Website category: sports
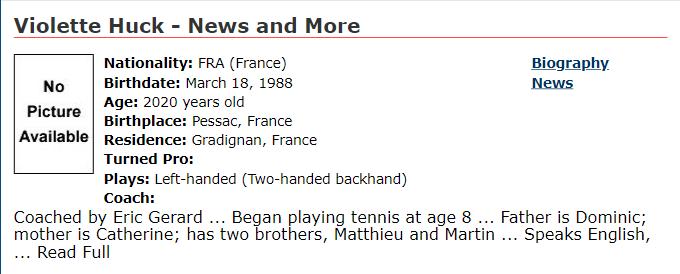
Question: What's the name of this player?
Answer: Violette Huck

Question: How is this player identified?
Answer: Violette Huck

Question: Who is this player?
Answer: Violette Huck

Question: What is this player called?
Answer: Violette Huck

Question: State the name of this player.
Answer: Violette Huck

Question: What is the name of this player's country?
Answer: FRA

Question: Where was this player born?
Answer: FRA

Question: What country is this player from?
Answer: FRA

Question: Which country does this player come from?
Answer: FRA

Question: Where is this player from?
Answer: FRA

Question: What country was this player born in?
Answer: FRA

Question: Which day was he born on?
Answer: March 18, 1988

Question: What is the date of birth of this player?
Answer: March 18, 1988

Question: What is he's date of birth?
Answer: March 18, 1988

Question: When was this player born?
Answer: March 18, 1988

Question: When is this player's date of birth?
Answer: March 18, 1988

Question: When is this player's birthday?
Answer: March 18, 1988

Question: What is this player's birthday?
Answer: March 18, 1988

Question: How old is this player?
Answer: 2020 years old

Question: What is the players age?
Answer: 2020 years old

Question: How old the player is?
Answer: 2020 years old

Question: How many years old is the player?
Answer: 2020 years old

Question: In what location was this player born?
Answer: Pessac, France

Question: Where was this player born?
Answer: Pessac, France

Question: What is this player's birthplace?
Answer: Pessac, France

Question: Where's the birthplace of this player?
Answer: Pessac, France

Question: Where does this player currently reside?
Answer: Gradignan, France

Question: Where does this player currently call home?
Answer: Gradignan, France

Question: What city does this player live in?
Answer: Gradignan, France

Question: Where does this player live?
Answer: Gradignan, France

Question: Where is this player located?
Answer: Gradignan, France

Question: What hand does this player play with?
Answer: Left-handed (Two-handed backhand)

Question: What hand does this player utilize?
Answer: Left-handed (Two-handed backhand)

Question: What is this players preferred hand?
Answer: Left-handed (Two-handed backhand)

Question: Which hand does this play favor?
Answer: Left-handed (Two-handed backhand)

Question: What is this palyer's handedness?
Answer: Left-handed (Two-handed backhand)